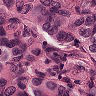
Metastatic tissue present: yes